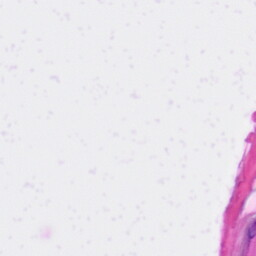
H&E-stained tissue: Skin